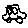
Label: car